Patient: sex M, age 52
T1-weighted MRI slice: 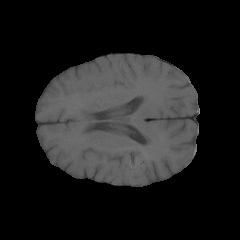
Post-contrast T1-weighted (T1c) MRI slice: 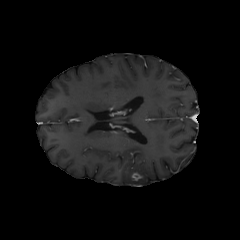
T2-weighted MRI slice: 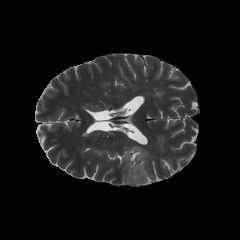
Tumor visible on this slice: yes
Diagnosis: Astrocytoma, IDH-mutant
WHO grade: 3